Question: I really can't figure out why I can't point by Foregin Key the exactly same id multiple times.
I'm trying to use Django ORM to the database that already exists.
And it looks like this:

I wanted to create model according to that:
'''
class TestID(models.Model):
id = models.AutoField(primary_key=True)
name = models.CharField(max_length=250)
test_case_id = models.CharField(max_length=250, unique=True)
module = models.CharField(max_length=50)
full_description = models.TextField()
class Meta:
db_table = "TestID"
class TestCaseRun(models.Model):
id = models.AutoField(primary_key=True)
soft_version = models.CharField(max_length=50)
automated_test_case_version = models.CharField(max_length=50, unique=True)
start_time = models.DateTimeField()
end_time = models.DateTimeField()
checksum = models.CharField(max_length=250)
result = models.CharField(max_length=50)
test_case_id = models.ForeignKey(TestID, db_column='test_case_id')
class Meta:
db_table = "TestCaseRun"
class TestStep(models.Model):
id = models.AutoField(primary_key=True)
name = models.CharField(max_length=250, null=False)
result = models.CharField(max_length=50)
description = models.CharField(max_length=250)
start_time = models.DateTimeField()
end_time = models.DateTimeField()
test_case = models.ForeignKey(TestCaseRun, db_column='id')
class Meta:
db_table = "TestStep"
class single_check(models.Model):
id = models.AutoField(primary_key=True)
name = models.CharField(max_length=250)
comparison = models.CharField(max_length=5, null=False)
expected = models.CharField(max_length=50, null=False)
actual = models.CharField(max_length=50, null=False)
result = models.CharField(max_length=50)
comment = models.CharField(max_length=250)
event_time = models.DateTimeField()
test_step_id = models.ForeignKey(TestStep, db_column='id')
class Meta:
db_table = "single_check"
class action(models.Model):
id = models.AutoField(primary_key=True)
name = models.CharField(max_length=250)
type = models.CharField(max_length=5, null=False)
result = models.CharField(max_length=50)
comment = models.CharField(max_length=250)
event_time = models.DateTimeField()
test_step_id = models.ForeignKey(TestStep, db_column='id')
class Meta:
db_table = "action"
class logs(models.Model):
id = models.AutoField(primary_key=True)
msg = models.CharField(max_length=350)
type = models.CharField(max_length=5, null=False)
result = models.CharField(max_length=50)
comment = models.CharField(max_length=250)
event_time = models.DateTimeField()
test_step_id = models.ForeignKey(TestStep, db_column='id')
class Meta:
db_table = "logs"
'''
When I try to run that code I get errors:
'''
ERRORS:
web_report.TestStep: (models.E007) Field 'test_case' has column name 'id' that is used by another field.
HINT: Specify a 'db_column' for the field.
web_report.action: (models.E007) Field 'test_step_id' has column name 'id' that is used by another field.
HINT: Specify a 'db_column' for the field.
web_report.logs: (models.E007) Field 'test_step_id' has column name 'id' that is used by another field.
HINT: Specify a 'db_column' for the field.
web_report.single_check: (models.E007) Field 'test_step_id' has column name 'id' that is used by another field.
HINT: Specify a 'db_column' for the field.
'''
And I really can not figure out why I can't point by Foregin Key the exactly same id multiple times. Imho nothing is wrong with this design. But I'm beginner in relational database design.
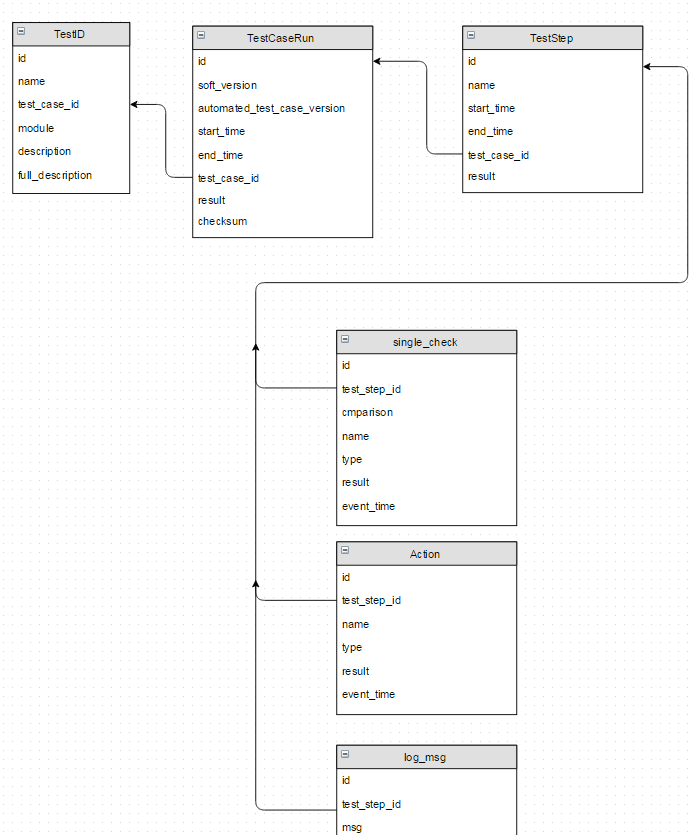
Answer: It looks like you are using the <URL> argument incorrectly. This is the field on the model that you are linking from, not the column on the model that you are linking to. You cannot use 'db_column='id'', because there is already a primary key 'id' for each model.
Taking your 'TestStep' model as an example:
'''
class TestStep(models.Model):
id = models.AutoField(primary_key=True)
...
test_case = models.ForeignKey(TestCaseRun, db_column='id')
'''
Your diagram shows that it is the 'test_case_id' column that links to the 'TestCase' model. So you should have:
'''
test_case = models.ForeignKey(TestCaseRun, db_column='test_case_id')
'''
or because that is the default, simply
'''
test_case = models.ForeignKey(TestCaseRun)
'''